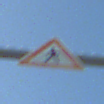
Verkehrszeichen: FussgaengerRechts
Umgebung: Outdoor, Nature
Tageszeit: MorningAfternoon
Wetter: Clear
Licht: Natural
Jahreszeit: NotSpecified
Kontrast: HighContrast